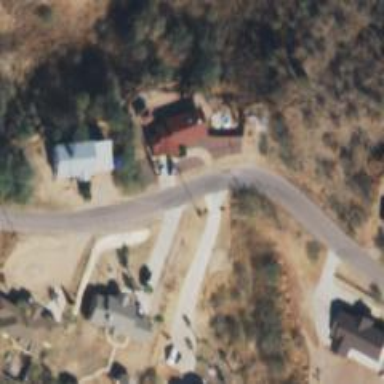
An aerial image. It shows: Residential road.